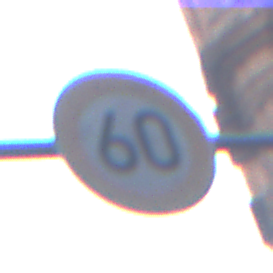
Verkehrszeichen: Geschwindigkeit60
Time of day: SunriseSunset
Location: Outdoor (Urban)
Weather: PartlyCloudy
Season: NotSpecified
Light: Natural